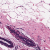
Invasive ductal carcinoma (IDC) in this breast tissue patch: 0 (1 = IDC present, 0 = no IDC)